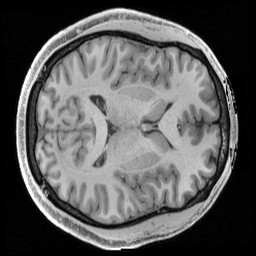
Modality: T1w
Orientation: axial
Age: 25
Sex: male
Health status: healthy
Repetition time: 2.4 s
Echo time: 0.00222 s